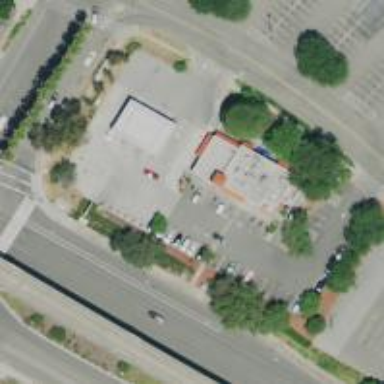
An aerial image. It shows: Convenience shop.